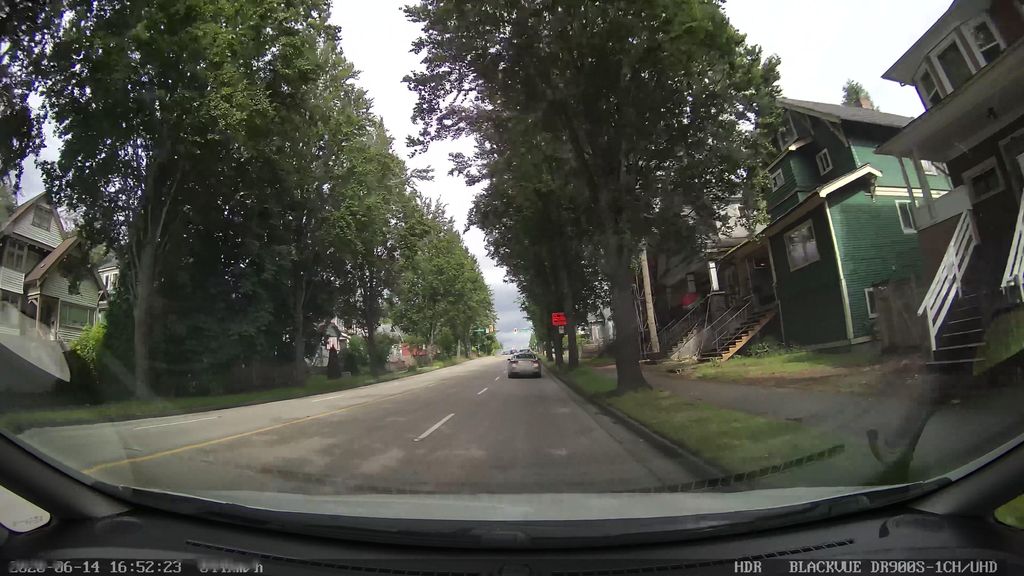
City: vancouver